Question: It's a very easy scheme function
'''
(define member?
(lambda (a lat)
(cond
((null? lat) #f)
(else (or (eq? (car lat) a)
(member? a (cdr lat))
))
)
)
)
'''
However, when I pressed or in vim to run this function, there is an error
> /home/oo/tmp/t.scm:64 read-error: no dispatch function defined for
#\FLine: 4, Column: 21, File-Position: 64Stream: #<SB-SYS:FD-STREAM for "file /home/oo/tmp/t.scm" {AC84DA9}>

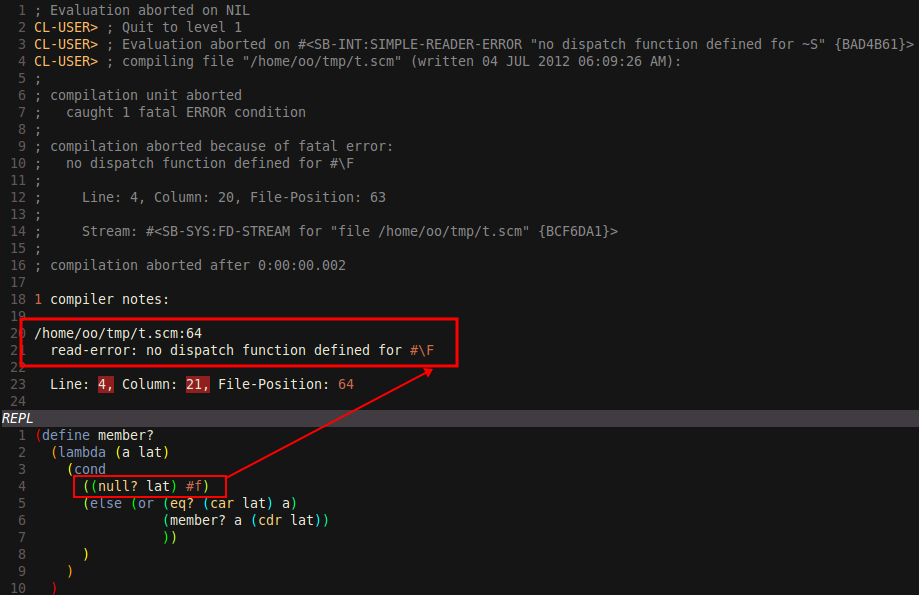
Answer: Chris already pointed out that you tried to use Scheme code with a Common Lisp swank server.
You need to run a Scheme swank server (e.g. 'swank-mit-scheme.scm', also included in Slimv).
Normally Slimv should autodetect MIT scheme on Linux without any tweaking in the '.vimrc'. For the autodetection to work properly you need MIT Scheme installed and the 'scheme' command be available.
I suggest that you remove any Slimv related settings from your '.vimrc'. Then load the .scm in Vim and type this command:
':echo SlimvSwankCommand()'
If Scheme was autodetected then this should print the command that runs the Scheme swank server (search for 'swank-mit-scheme.scm' in the output). If the autodetection was unsuccessful then either you don't have the 'scheme' command or Slimv did not find 'swank-mit-scheme.scm'. In this case you need to tell Slimv the command to run the Scheme swank server. You can do in by adding a similar command to your '.vimrc':
'let g:slimv_swank_cmd = '! xterm -e scheme --load /your-path-to/slime/contrib/swank-mit-scheme.scm &''
But do this only if autodetection fails. If you need some more assistance, please feel free to contact me, I'm the author of Slimv.